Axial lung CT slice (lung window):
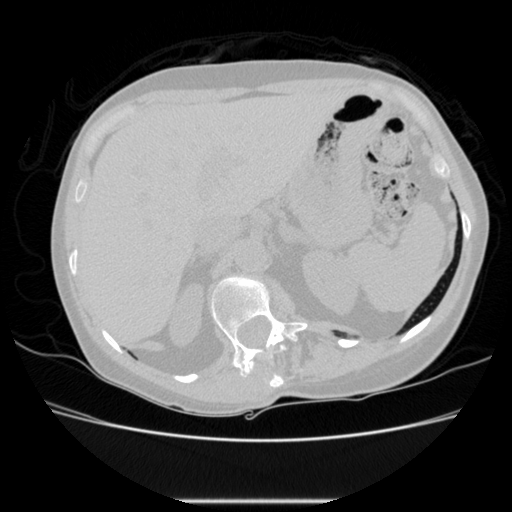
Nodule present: no